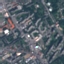
Label: Residential